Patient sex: M
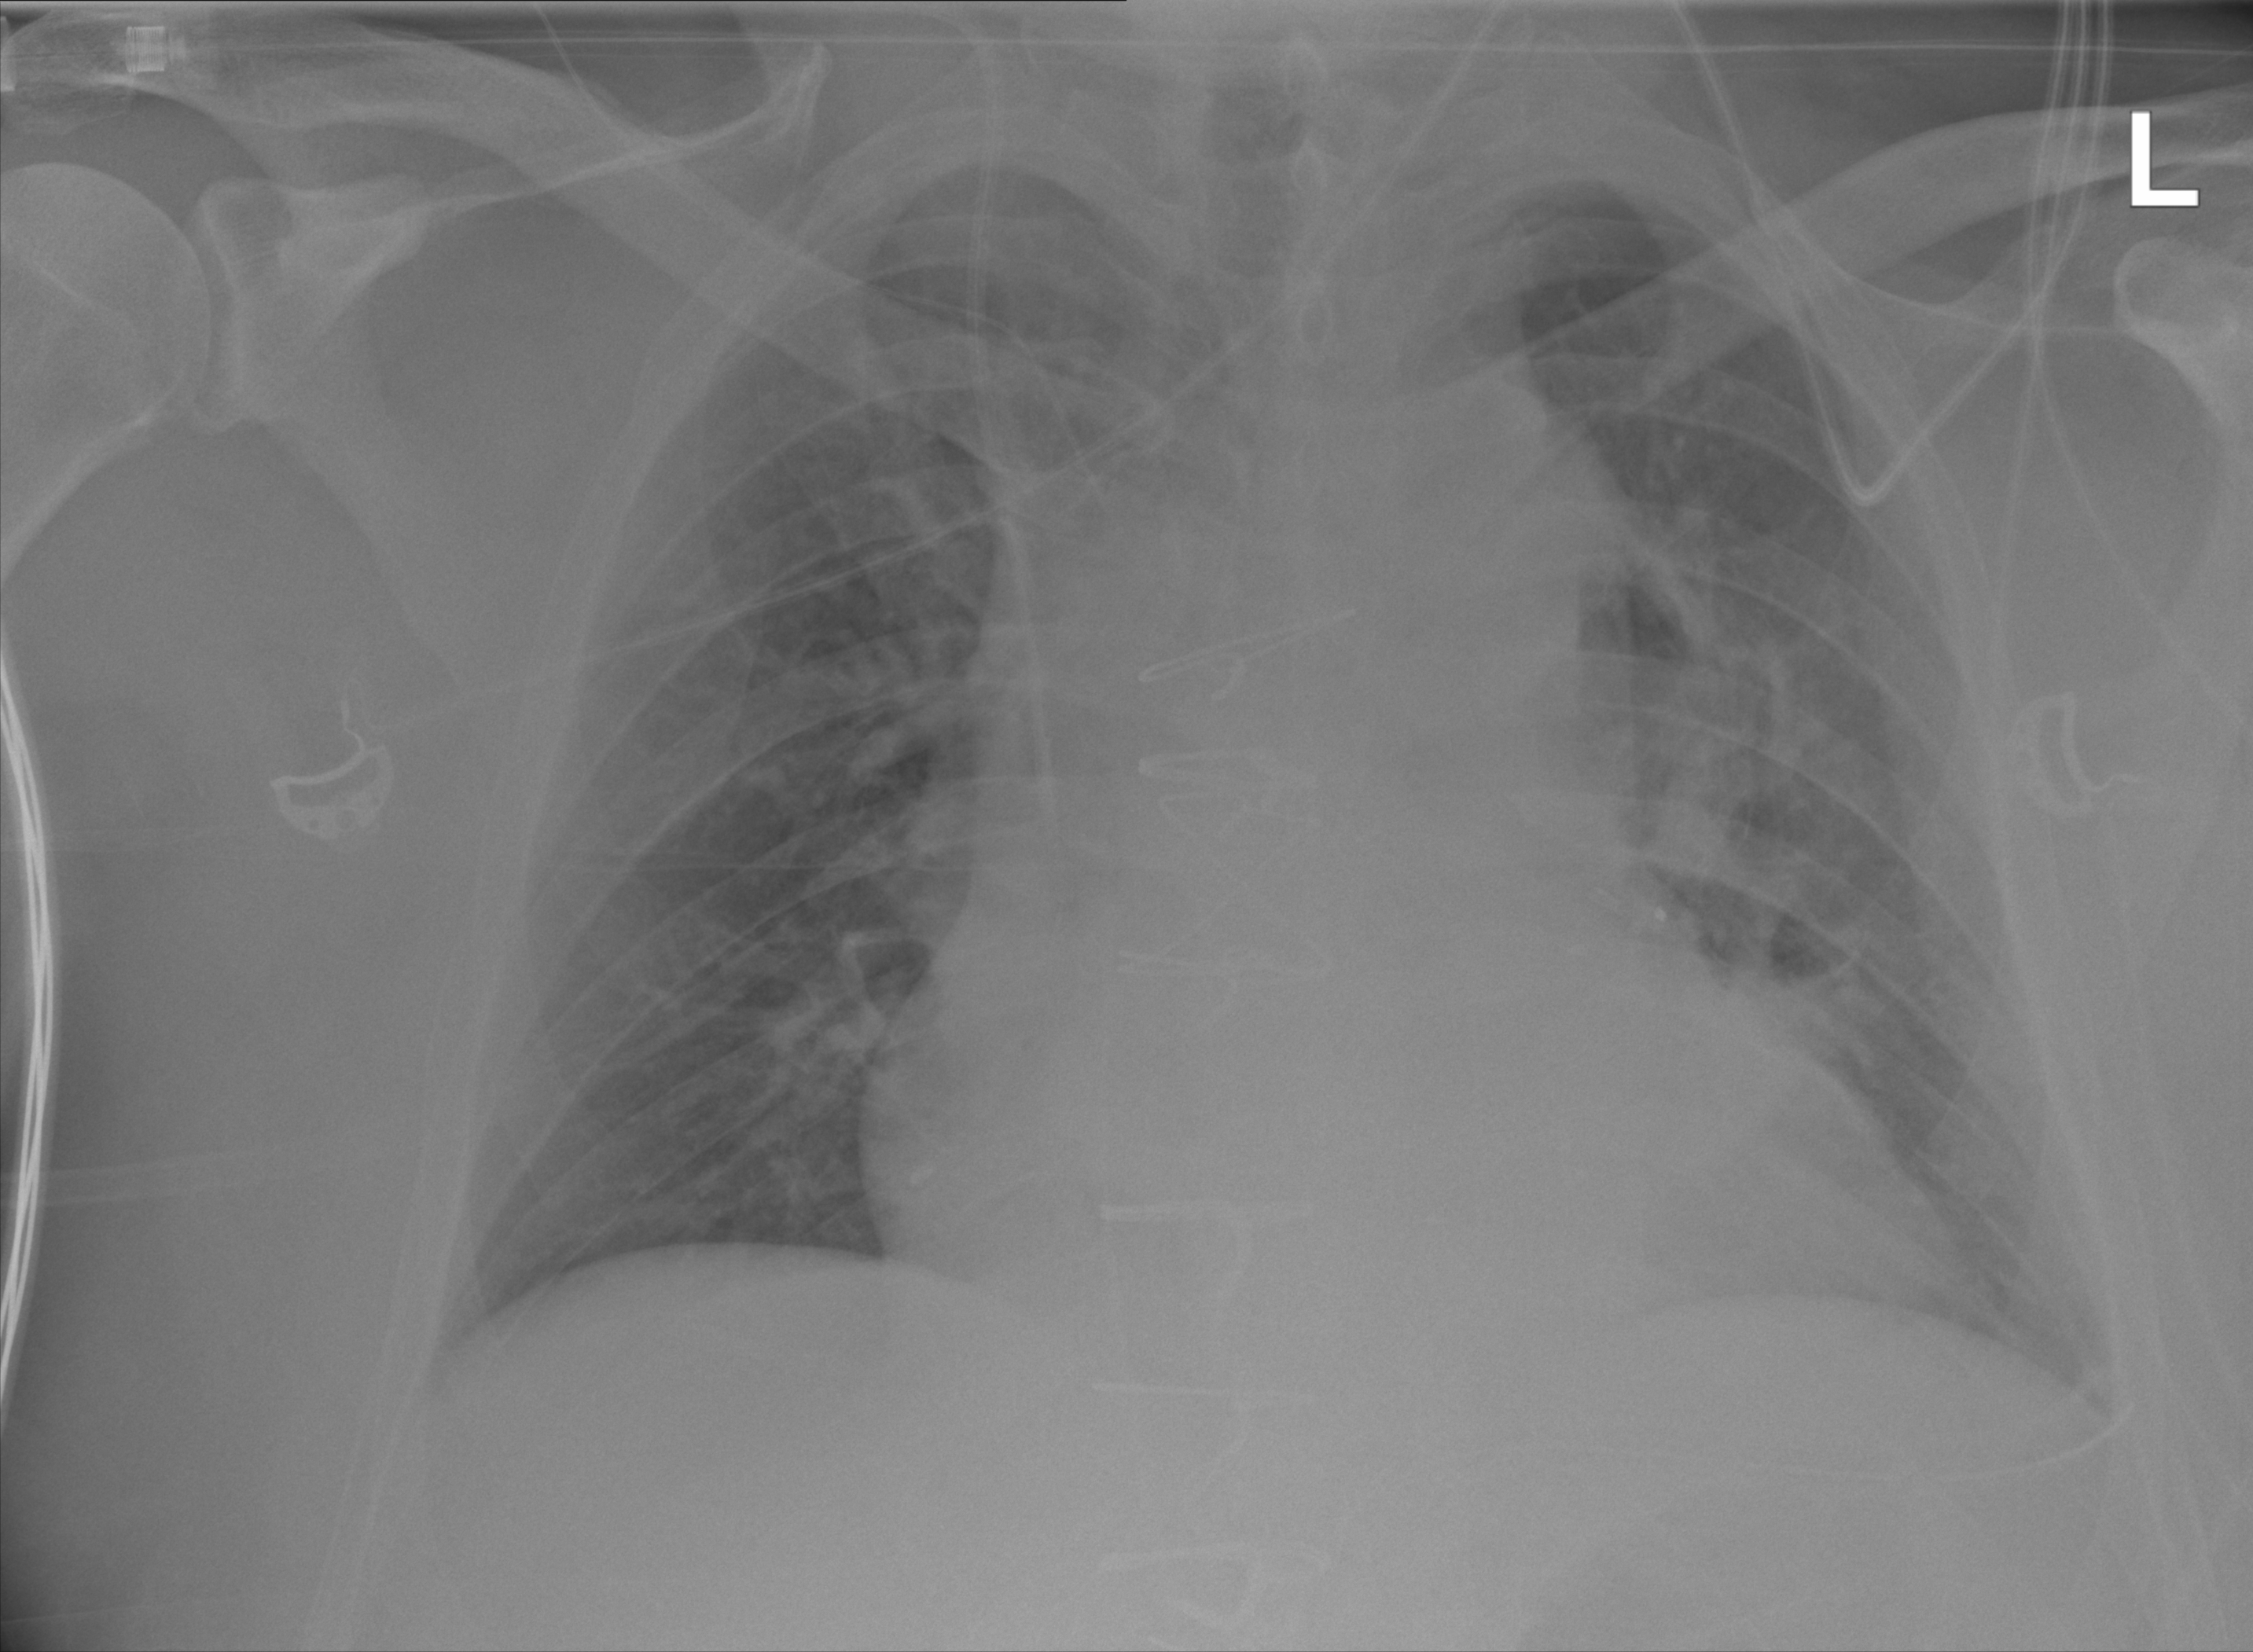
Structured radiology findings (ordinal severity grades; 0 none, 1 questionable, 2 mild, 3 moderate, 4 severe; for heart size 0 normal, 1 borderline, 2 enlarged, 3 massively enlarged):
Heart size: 2
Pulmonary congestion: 2
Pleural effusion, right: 0
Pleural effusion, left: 0
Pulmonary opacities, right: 0
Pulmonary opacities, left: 2
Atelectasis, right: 0
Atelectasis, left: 0